Interaction volume radius: 5 \u00c5
Interaction volume height: 20 \u00c5
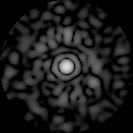
Disorder parameter: 0.8096